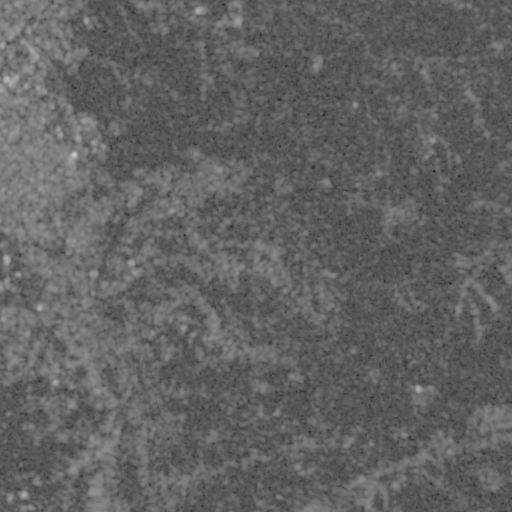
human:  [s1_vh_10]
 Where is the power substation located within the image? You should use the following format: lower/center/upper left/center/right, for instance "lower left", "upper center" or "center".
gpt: The power substation is located in the center left of the image.
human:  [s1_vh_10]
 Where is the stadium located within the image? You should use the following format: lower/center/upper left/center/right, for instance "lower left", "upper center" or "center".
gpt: The stadium is located in the center left of the image.
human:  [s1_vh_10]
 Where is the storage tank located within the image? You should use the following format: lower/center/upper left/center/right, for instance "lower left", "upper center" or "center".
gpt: The storage tank is located in the upper left of the image.
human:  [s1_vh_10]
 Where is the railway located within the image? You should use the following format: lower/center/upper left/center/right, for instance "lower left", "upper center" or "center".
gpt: The railway is located in the center left of the image.
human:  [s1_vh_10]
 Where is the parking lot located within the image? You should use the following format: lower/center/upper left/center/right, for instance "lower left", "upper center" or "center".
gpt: There is no parking lot in the image.

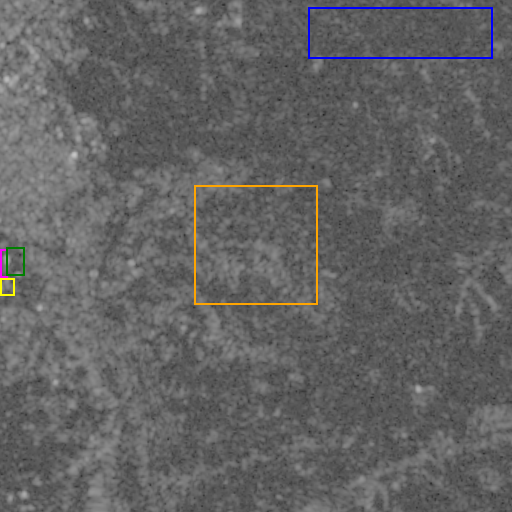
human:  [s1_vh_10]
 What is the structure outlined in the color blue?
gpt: The structure outlined in blue is a crop field.
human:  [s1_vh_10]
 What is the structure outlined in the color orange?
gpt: The structure outlined in orange is a park.
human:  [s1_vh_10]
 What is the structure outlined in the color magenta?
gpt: The structure outlined in magenta is a parking lot.
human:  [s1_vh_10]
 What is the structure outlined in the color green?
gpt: The structure outlined in green is a stadium.
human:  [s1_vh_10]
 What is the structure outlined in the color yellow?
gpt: The structure outlined in yellow is a building.
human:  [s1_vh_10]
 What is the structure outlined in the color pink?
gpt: There is no pink outline.